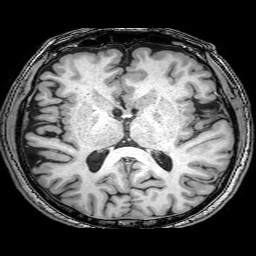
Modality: T1w
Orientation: coronal
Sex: male
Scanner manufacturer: philips
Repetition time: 0.008164 s
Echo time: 0.00374 s